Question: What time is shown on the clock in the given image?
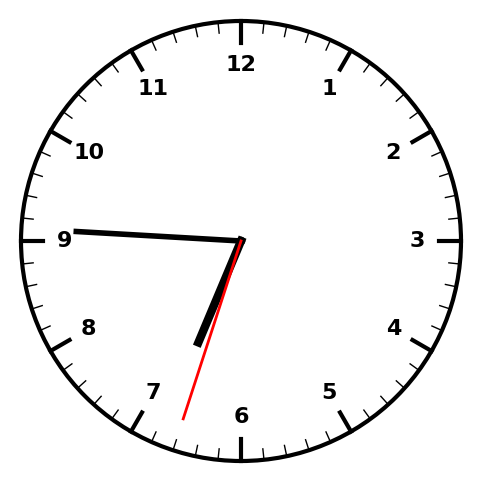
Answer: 06:45:33